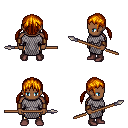
a pixel art fantasy rpg character, male body template, human, dark skin, chain mail, gold greaves, dark blonde twin-tailed hairstyle, leather bracers, maroon shoes, spear, four views (front, back, left, right), 2x2 character sprite sheet, small pixel art, hard edges, no anti-aliasing